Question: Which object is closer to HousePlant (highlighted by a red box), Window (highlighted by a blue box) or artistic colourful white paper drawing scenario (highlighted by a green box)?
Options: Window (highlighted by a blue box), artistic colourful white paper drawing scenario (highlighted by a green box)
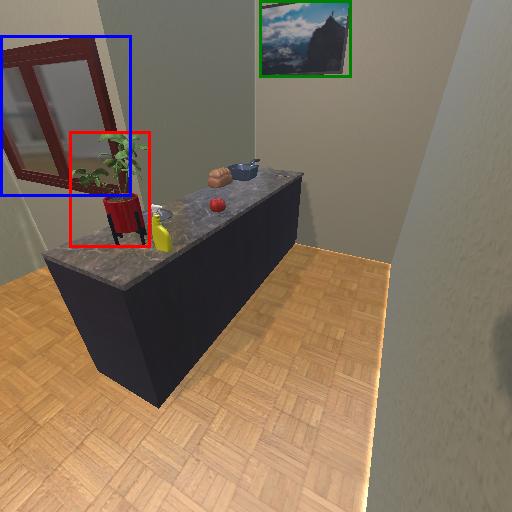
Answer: Window (highlighted by a blue box)